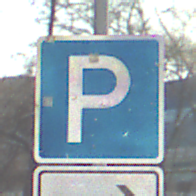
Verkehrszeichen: Parken
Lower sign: RichtungsangabeDurchPfeile4
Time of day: MorningAfternoon
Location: Outdoor (Suburban)
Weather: PartlyCloudy
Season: NotSpecified
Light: Natural